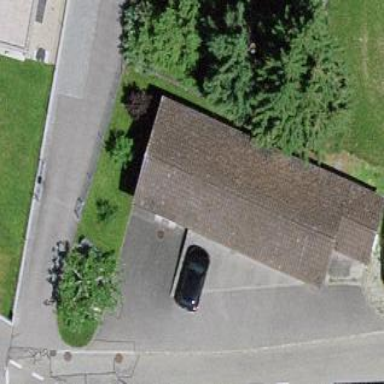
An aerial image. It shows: Service building.